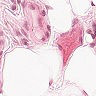
Metastatic tissue present: no